Interaction volume radius: 5 \u00c5
Interaction volume height: 30 \u00c5
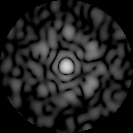
Disorder parameter: 0.6847